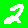
Digit: 2